Question: I have been reading this article <URL> and how 'setTimeout' and 'setInterval' and other async tasks such as button click confused me a little.
I know that JS is a single threaded, that means, AFAIK, all the callback functions (a.k.a. event handlers) will be queued and executed in order. However, look at the image below that I took from the article, linked above:

Each block represents some work, and - at around 10ms - the timer gets fired. I know that its callback function is put on the queue for later execution, but how come the event can get called while something is being executed already?
Is it because 'setTimeout()' starts using a separate thread to count the time internally and fire its completion event?
Please, note that I am not talking about its callback execution here; rather, I am trying to understand how 'setTimeout' can count the time and fires its completion. I know that its callback will be called not before its given time parameters, but maybe later but this is because its callback is queued to later time when the runtime finds some time to check whether there is anything to execute in the queue.
Similar to this question, how come browsers accepts new click to be registered while - let's say - a loop is working behind the scenes at the moment of user click?
If you say browsers maintain different threads for different things, then can we call JS in browsers single threaded?
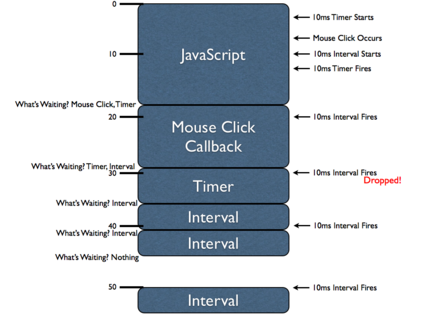
Answer: JavaScript is single threaded, which means that two pieces of JavaScript will not execute at the same time (unless using a <URL>, and their callbacks are triggered by the environment, such as a browser. It is the environment that puts these callbacks onto the queue, to be executed by the single threaded JavaScript engine. This is how the browser is able to accept new click events to be fired, even though it is still executing some other JavaScript code. This is the reason JavaScript is considered event-driven.